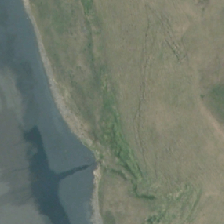
Land cover: low_producing_grassland